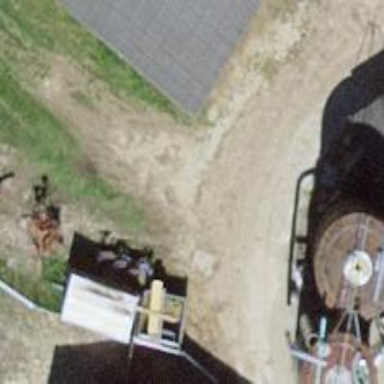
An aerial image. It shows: Silo.